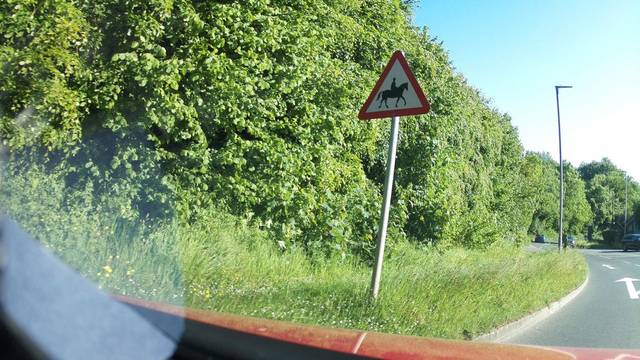
Region: United Kingdom
Coordinates: 50.895, -2.792